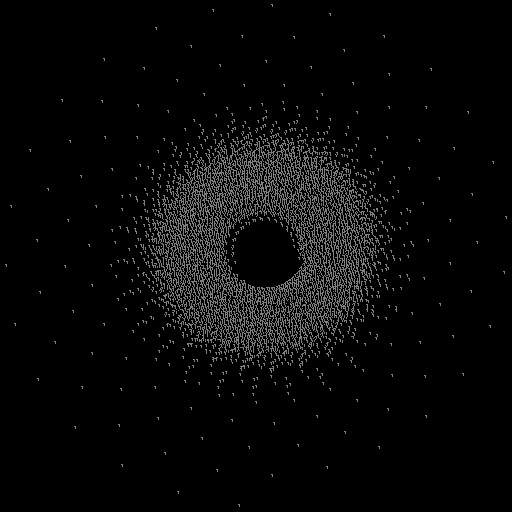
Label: sunflower